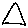
Label: triangle